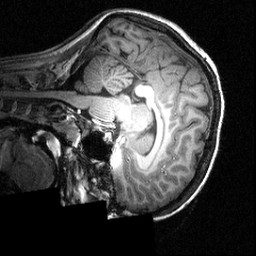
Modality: T1w
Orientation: sagittal
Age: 16
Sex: female
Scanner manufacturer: siemens
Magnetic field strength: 3.951 T
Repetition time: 1.5 s
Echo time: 0.00335 s